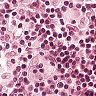
Metastatic tissue present: no